Question: I'm using 9-patch images to create selector for buttons that can be stretched in different screen size. So I basically pass the name of the files (without the .9.png) in the selector like this:
'''
<?xml version="1.0" encoding="utf-8"?>
<selector xmlns:android="http://schemas.android.com/apk/res/android" >
<item android:state_pressed="true" android:drawable="@drawable/img_common_white_button_bg_pressed" />
<item android:drawable="@drawable/img_common_white_button_bg_default" />
</selector>
'''
And I thought this should be okay. The graphical layout screen of the xml doesn't show any problem with the button, but when I run the app in my device, this is what I get:

So I'm not sure whether I applied the images the wrong way or is it the problem of the 9-patch files? I'll really appreciate it if someone could enlighten me with this. Thank you.
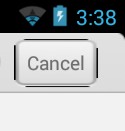
Answer: Please consider below mentioned things about 9-patch image:
.9.png image has black border around the image that indicate it's patch.
in drawable folder image having .9.png are identified as 9-patch image so it's must that 9 patch image have .9.png as extension
In your case you removed .9 from image name so it will be normal drawable having black border around image.
you have 2 option. remove patch from button recreate it for all android drawable size.
OR remain 9 patch image with it's extention .9.png in drawable folder.